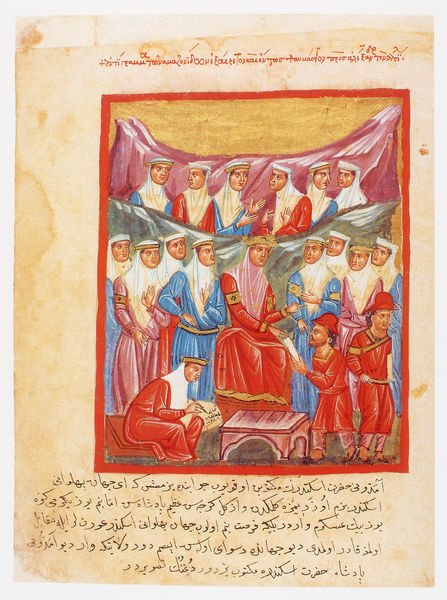
Titel: Der griechische Alexanderroman
Institution: Venedig, Hellenic Institute Codex Gr. 5
Schlagwörter: blau, gemälde, mann, weiß, frauen, menschen, sitzen, frau, hüte, stuhl, rot, rahmen, bild, gold, personen, blatt, kopfbedeckung, farbig, schrift, papier, hocker, könig, thron, buch, orient, seite, text, buchstaben, reihe, herrscher, pergament, arabisch, griechisch, mittelalter, bittsteller, wei?, schreiber, turban, buchillustration, überreichen, buchmalerei, alexanderroman